Aerial crown-view tile of a tropical tree (Barro Colorado Island, Panama), acquired 20241112:
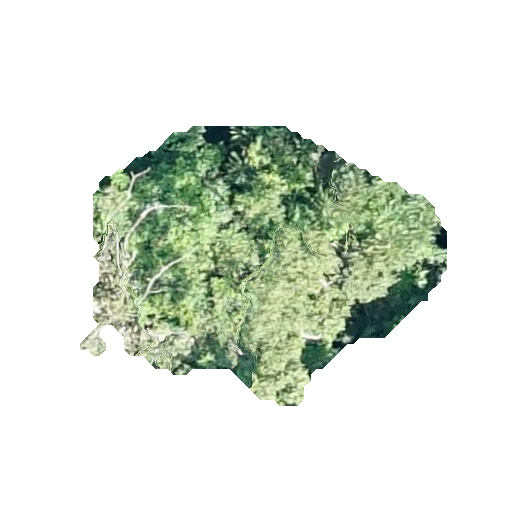
Species: Cecropia insignis
GBIF accepted scientific name: Cecropia insignis
Crown area: 108.811 m²